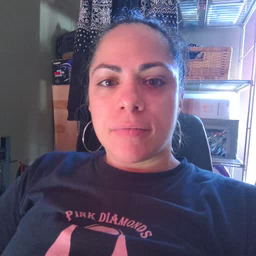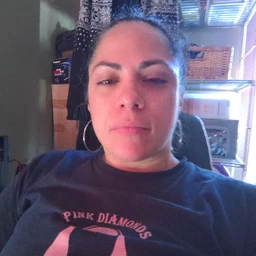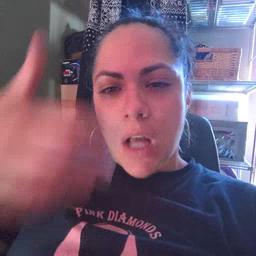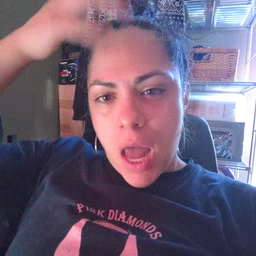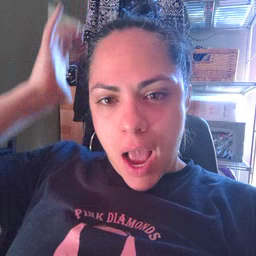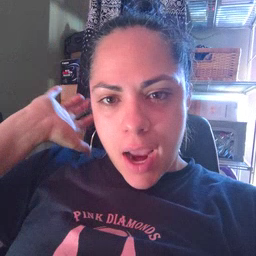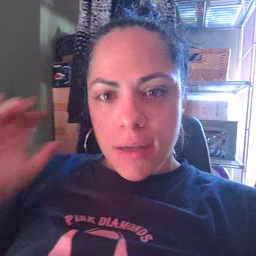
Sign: lion